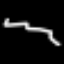
Label: squiggle